Interaction volume radius: 5 \u00c5
Interaction volume height: 35 \u00c5
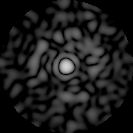
Disorder parameter: 0.8211